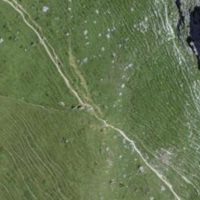
EUNIS habitat code: 26
Species observed at this site:
Bombus mesomelas
Saxifraga paniculata
Gentiana verna